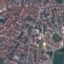
Label: Residential